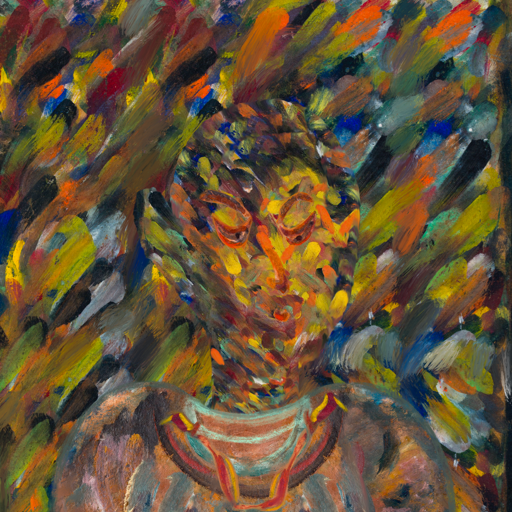
Background: An_Impression, Head And Neck Side: An_Impression, Face Side: Hypocrite, Bust: Boggyland, Hair Side: Blank, Head Accessory: Blank, Second Necklace: Gypsy_Mother_1, Necklace: Blank, Baby: Blank